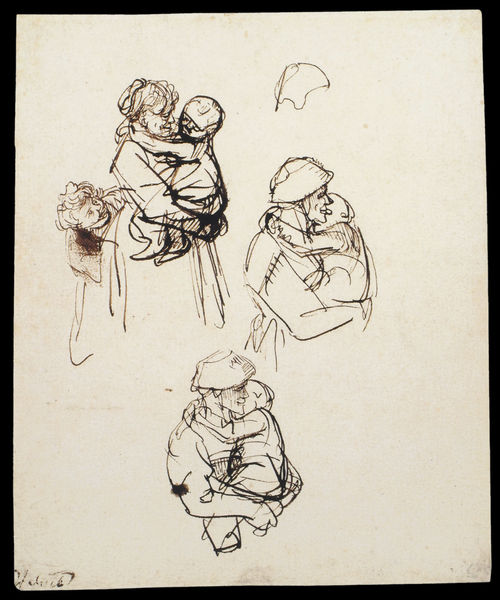
Titel: Drei Skizzen einer Frau, die ein Kind trägt
Künstler: Harmensz van Rijn Rembrandt
Institution: Paris, Institut Néerlandais, Collection Frits Lugt
Schlagwörter: feder, mann, schlaf, frau, hut, skizze, zeichnung, haube, rock, kappe, arm, arme, halten, tragen, signatur, kind, mutter, paar, personen, vater, locken, kinder, papier, umarmung, studie, baby, umarmen, tusche, radierung, schwarzweiß, soldat, helm, tinte, kleinkind, skizzen, oma, großmutter, säugling, arma, federzeichnung, tuschezeichnung, rasch, großeltern, babay, spontaneität